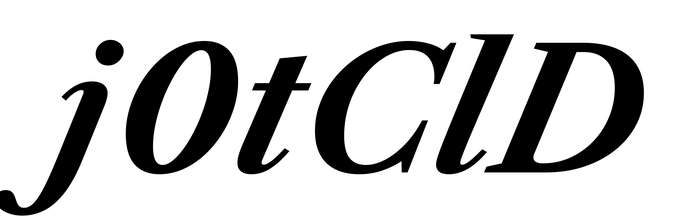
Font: LibreCaslonText-Italic_Bold_Italic